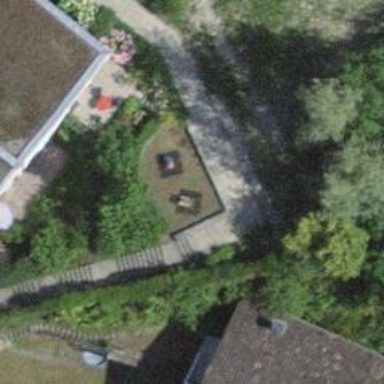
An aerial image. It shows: Set of concrete steps.